Question: I've recently been developing an app that processes a large amount of data very frequently (~15 times a minute). To do so, I allocated a large chunk of memory, then freed it for each batch of data.
Here's a screen of my Memory Allocations from Instruments:

The Memory usage oscillates from about 3MB to about 30MB pretty quickly. I was just wondering, is this "healthy," per se for the iPhone.
Is it risky to allocate and free so much memory so quickly? Is it unsustainable, or just bad practice?
Thanks!
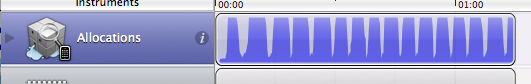
Answer: It is neither risky nor necessarily bad practice. Allocating and freeing memory takes time, so doing it very frequently vs. doing it once and re-using the allocated memory is a trade-off between memory usage efficiency (using the lowest amount of memory at every single moment) and performance.
If the performance of your app doesn't suffer at the moment, you have probably made the correct choice regarding this tradeoff for your app.
Generally speaking, using 30 MB of memory is quite a large amount for older devices (iPhone 3G and older). You cannot be sure that your app has that much memory available so be prepared to received memory warnings. If your app cannot reduce its memory usage when it receives a memory warning, the OS might kill it.